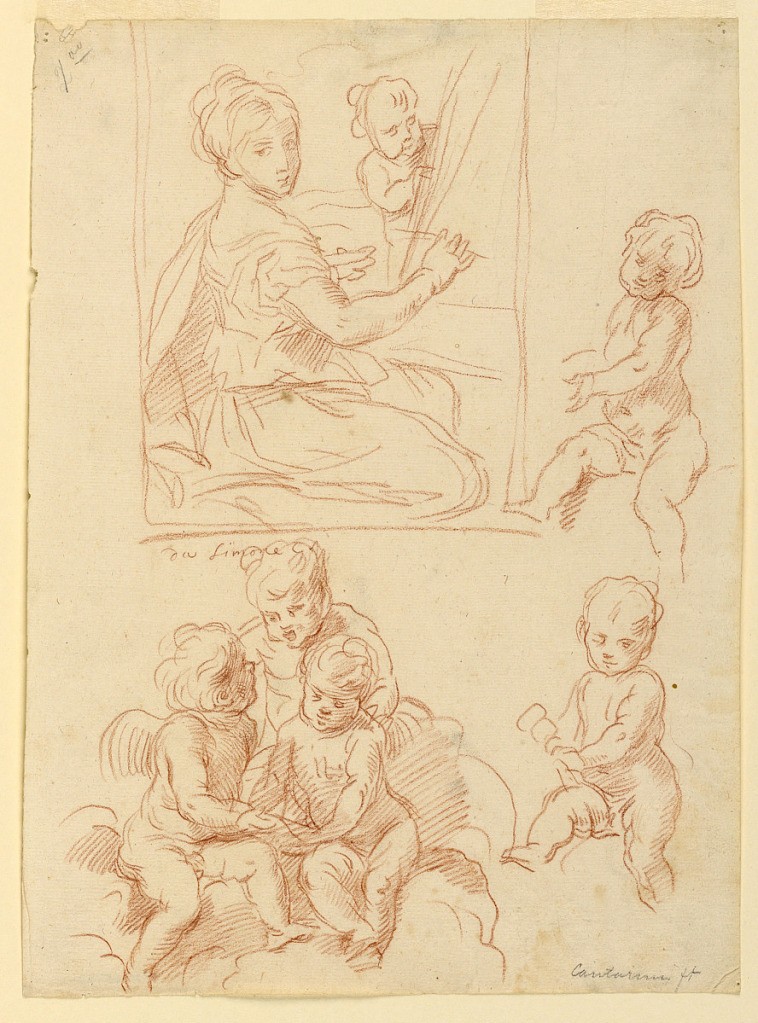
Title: Sketches of a Woman Artist with Various Putti
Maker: Simone Cantarini, Italian, 1612 - 1648
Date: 17th century
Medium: Red chalk on paper
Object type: Drawing
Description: Sketches of children